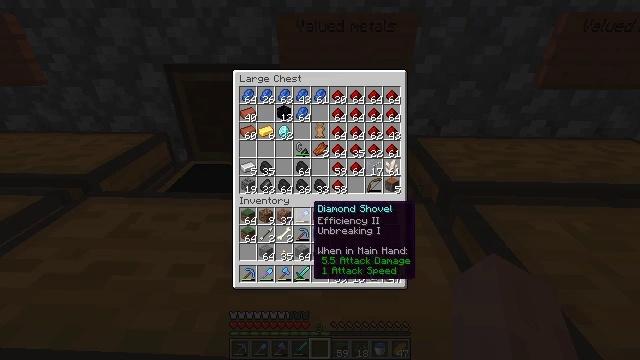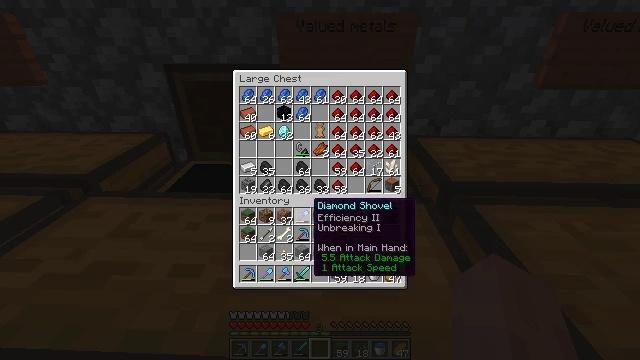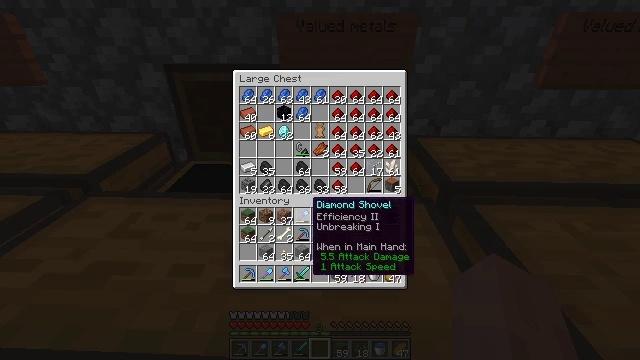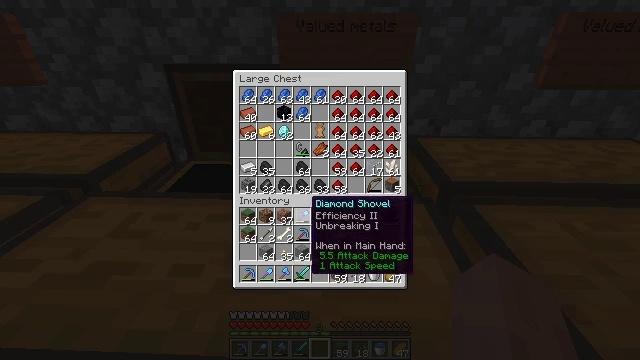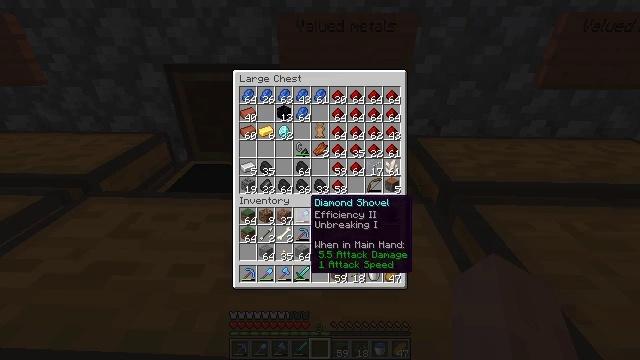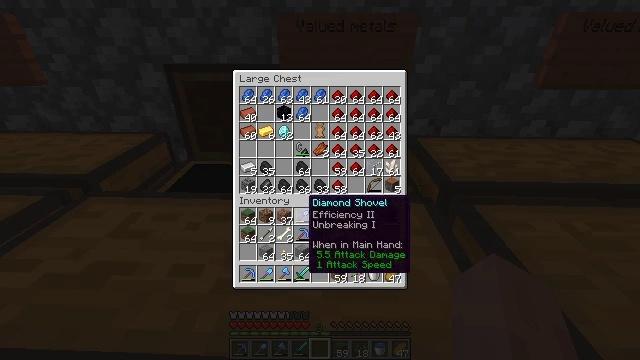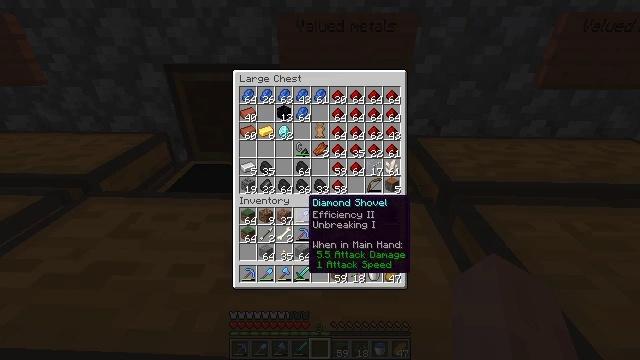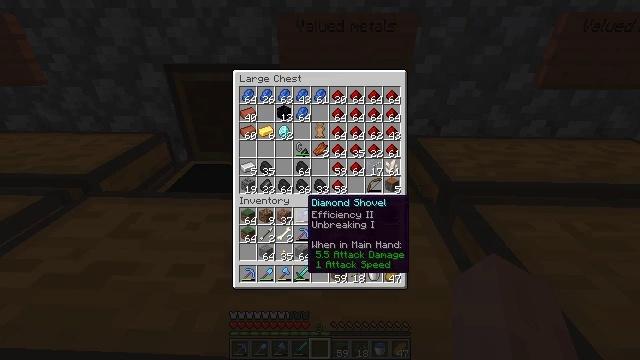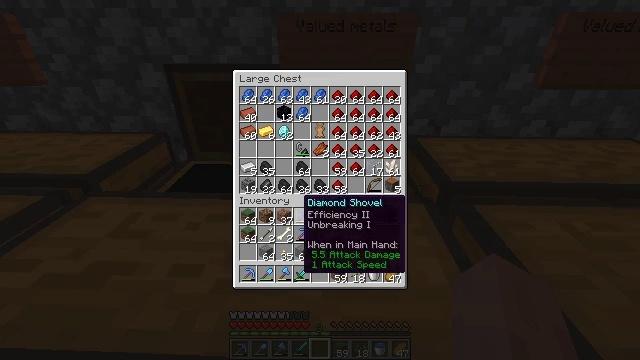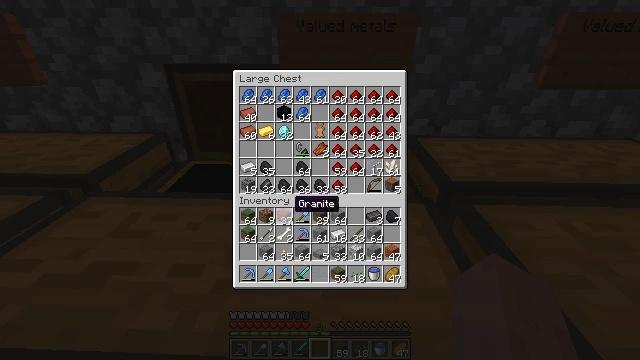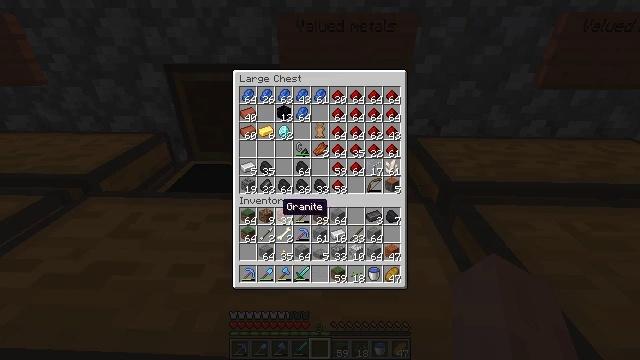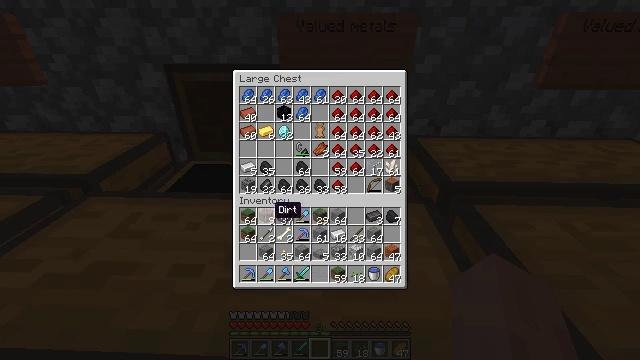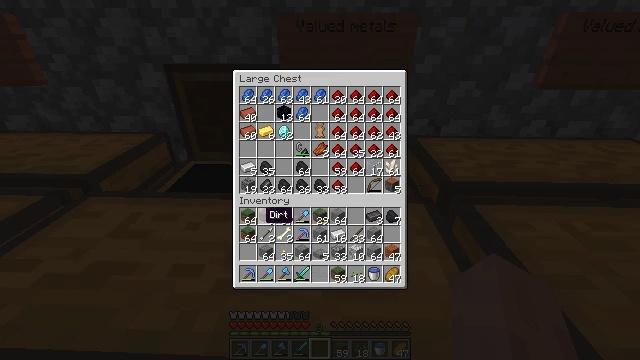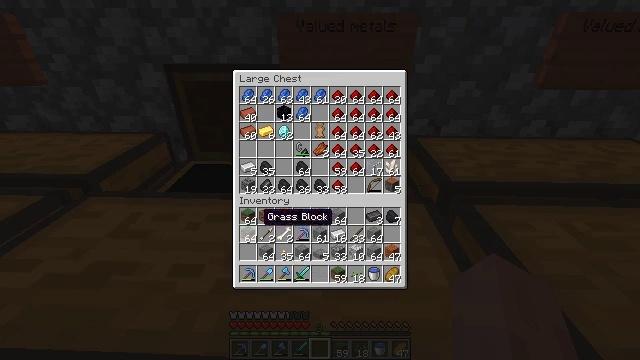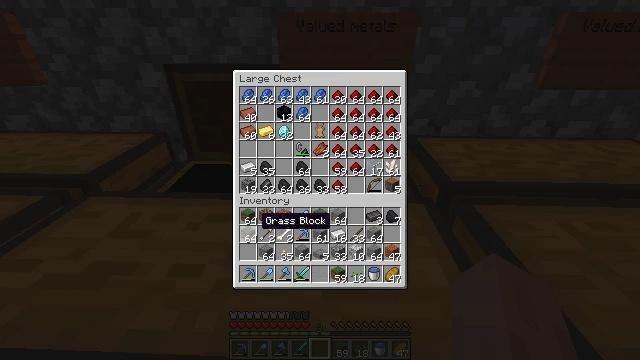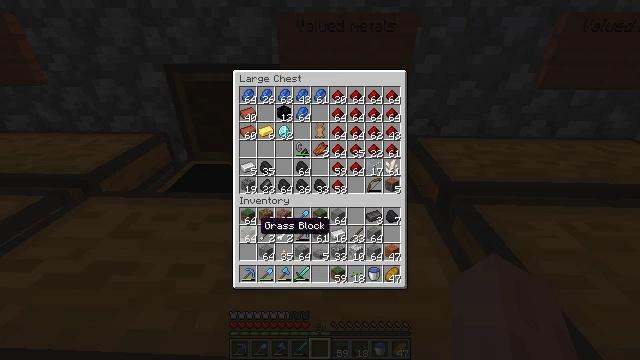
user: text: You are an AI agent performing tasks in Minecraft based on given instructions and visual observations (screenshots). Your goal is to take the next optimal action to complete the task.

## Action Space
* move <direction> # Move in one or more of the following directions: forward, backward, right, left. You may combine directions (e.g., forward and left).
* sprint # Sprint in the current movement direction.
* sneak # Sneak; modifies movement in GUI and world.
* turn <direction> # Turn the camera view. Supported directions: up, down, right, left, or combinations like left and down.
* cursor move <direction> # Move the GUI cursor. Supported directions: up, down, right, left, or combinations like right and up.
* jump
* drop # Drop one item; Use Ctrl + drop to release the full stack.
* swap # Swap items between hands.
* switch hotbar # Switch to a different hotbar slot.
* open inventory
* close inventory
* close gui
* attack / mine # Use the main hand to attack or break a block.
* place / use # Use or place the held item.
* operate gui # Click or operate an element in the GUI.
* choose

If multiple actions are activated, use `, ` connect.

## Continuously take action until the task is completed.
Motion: motion action
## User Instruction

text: Drop a grass block.
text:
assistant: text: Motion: no_op
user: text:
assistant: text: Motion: no_op
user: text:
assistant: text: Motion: no_op
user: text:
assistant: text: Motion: no_op
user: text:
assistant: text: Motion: no_op
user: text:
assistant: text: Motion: no_op
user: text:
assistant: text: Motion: no_op
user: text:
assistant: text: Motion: no_op
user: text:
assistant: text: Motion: cursor move left
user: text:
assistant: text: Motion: cursor move left
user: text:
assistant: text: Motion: cursor move left
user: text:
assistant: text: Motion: cursor move left
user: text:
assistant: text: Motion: no_op
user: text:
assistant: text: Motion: no_op
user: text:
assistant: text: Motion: no_op
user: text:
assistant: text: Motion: cursor move down
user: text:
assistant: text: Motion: cursor move down
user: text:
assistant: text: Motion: no_op
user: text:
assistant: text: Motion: no_op
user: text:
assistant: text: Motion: no_op
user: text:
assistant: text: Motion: no_op
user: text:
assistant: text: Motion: no_op
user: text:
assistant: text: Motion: cursor move right
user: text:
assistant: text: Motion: no_op
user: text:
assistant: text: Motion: no_op
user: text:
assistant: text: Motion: cursor move right
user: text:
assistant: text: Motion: no_op
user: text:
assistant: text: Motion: no_op
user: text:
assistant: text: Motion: no_op
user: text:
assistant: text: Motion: no_op